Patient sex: F
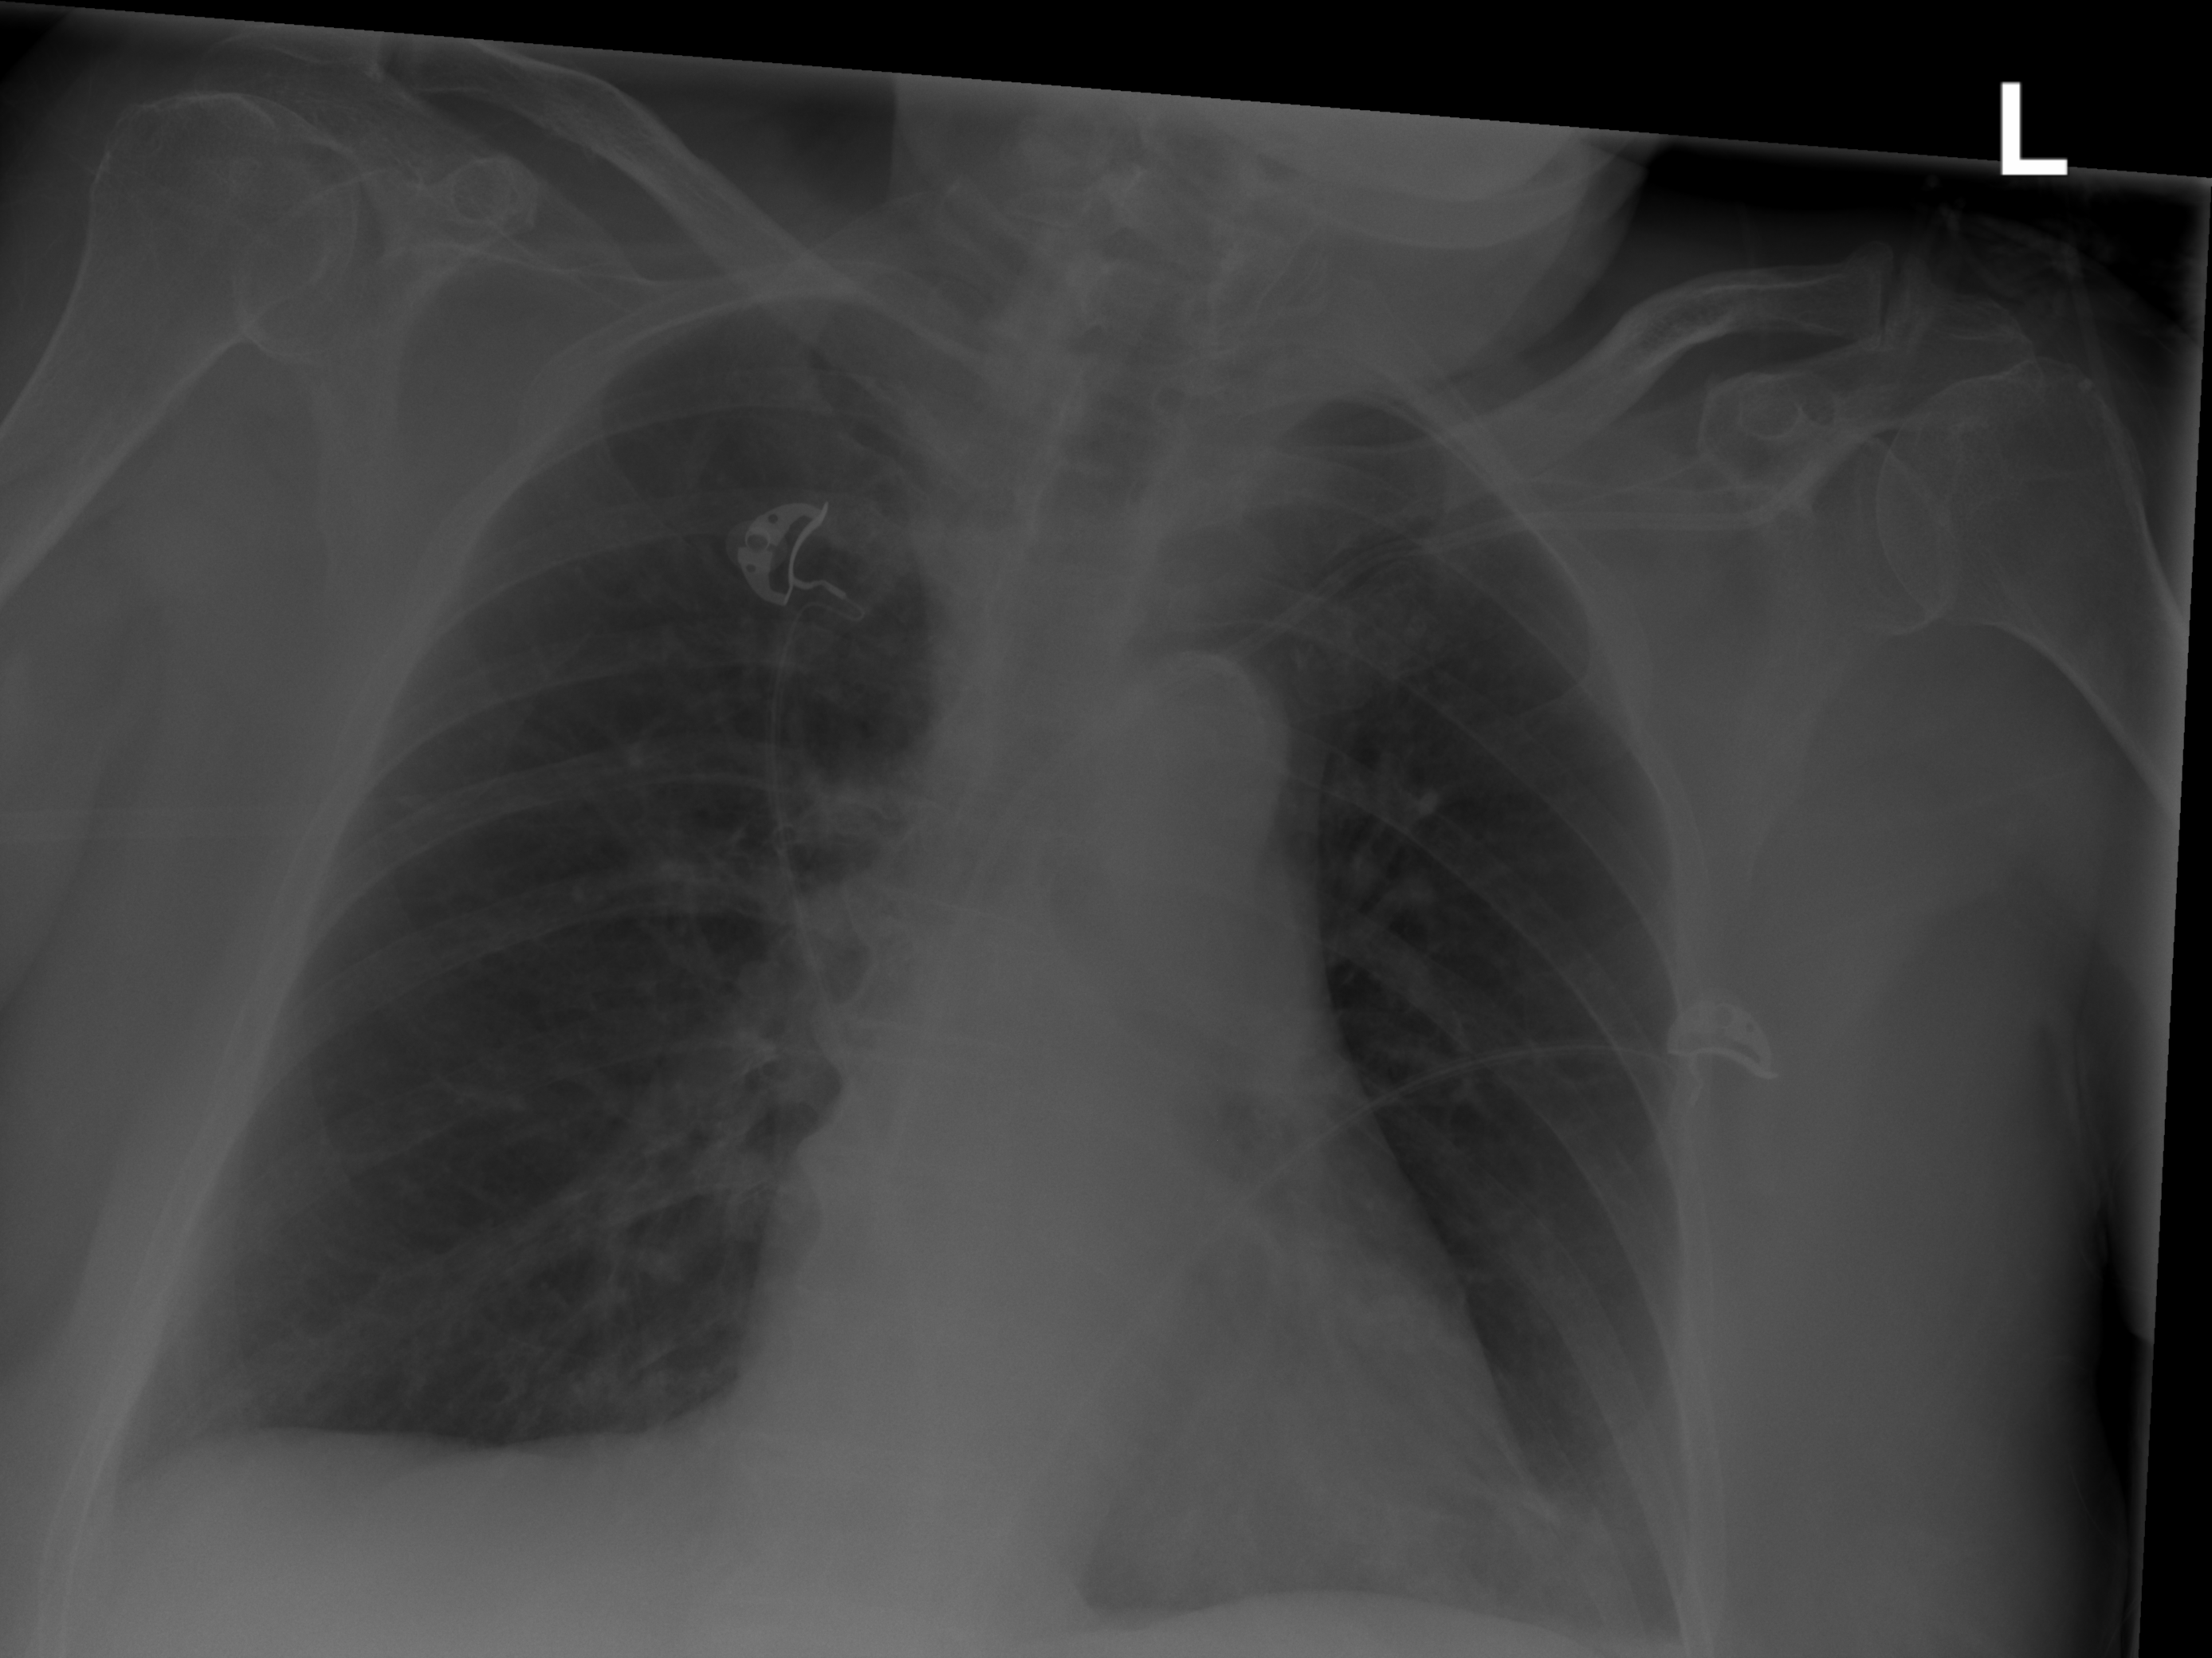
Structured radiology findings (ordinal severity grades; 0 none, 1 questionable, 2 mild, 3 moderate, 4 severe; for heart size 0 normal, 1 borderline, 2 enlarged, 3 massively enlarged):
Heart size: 0
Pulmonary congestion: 0
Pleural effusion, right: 0
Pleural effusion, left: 0
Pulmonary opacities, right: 0
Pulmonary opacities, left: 0
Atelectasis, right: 0
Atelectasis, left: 2